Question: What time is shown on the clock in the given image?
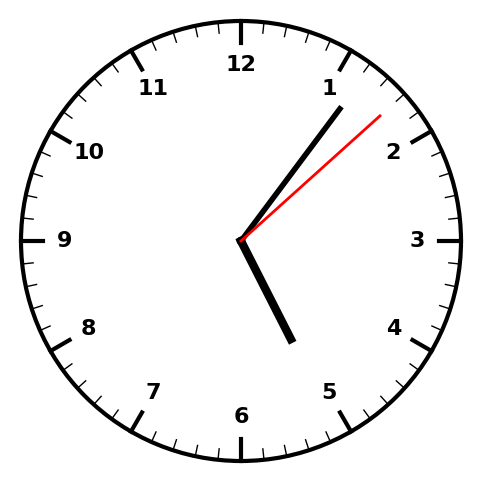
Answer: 05:06:08